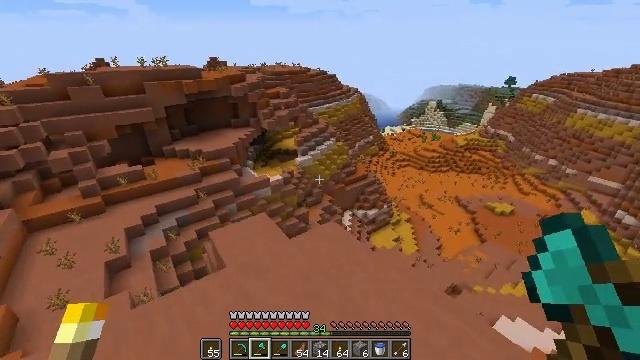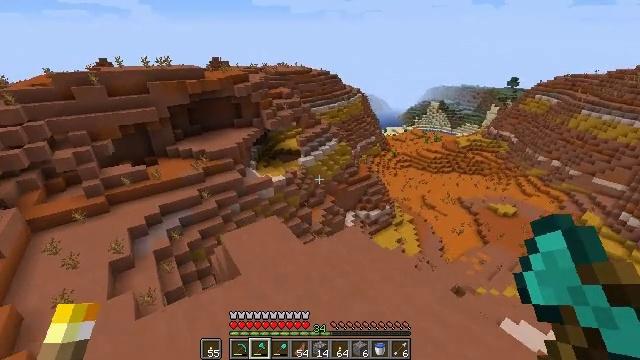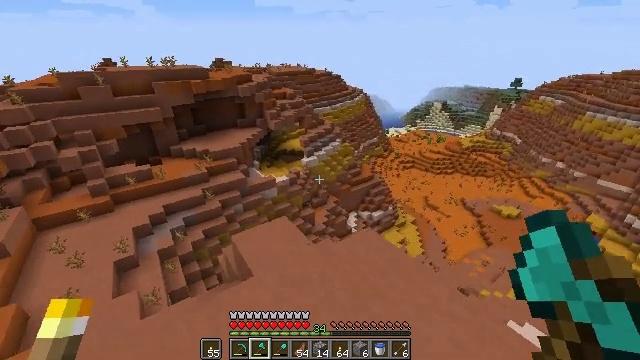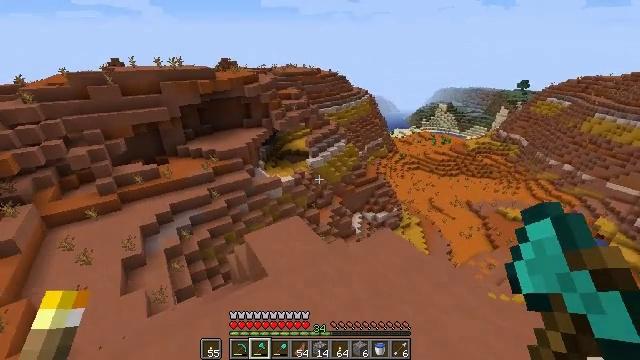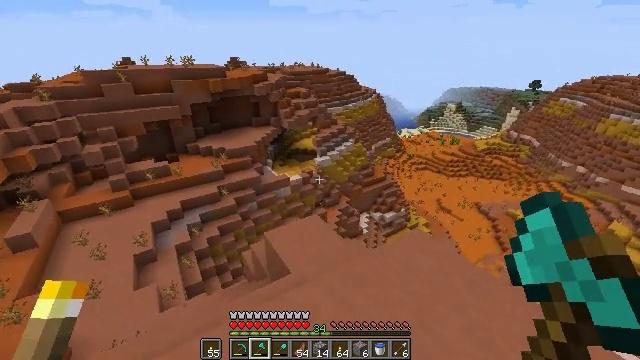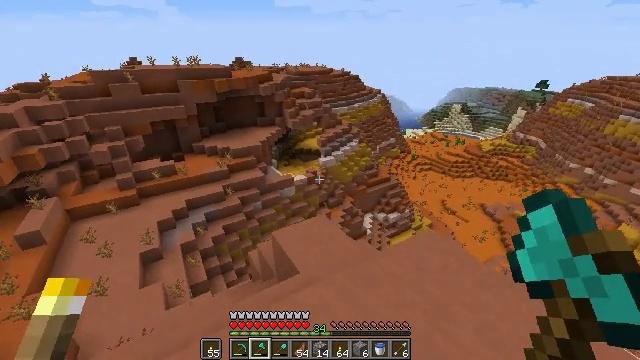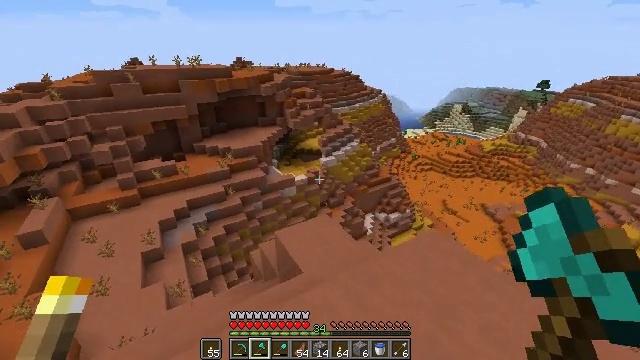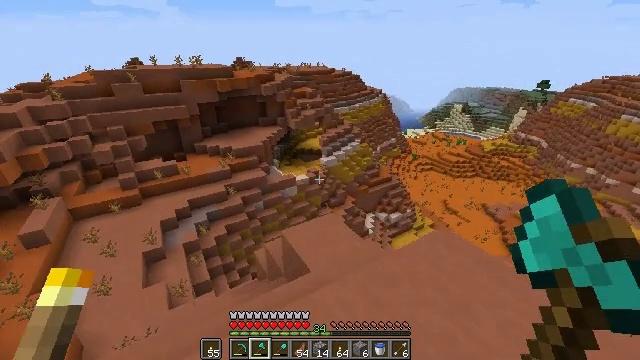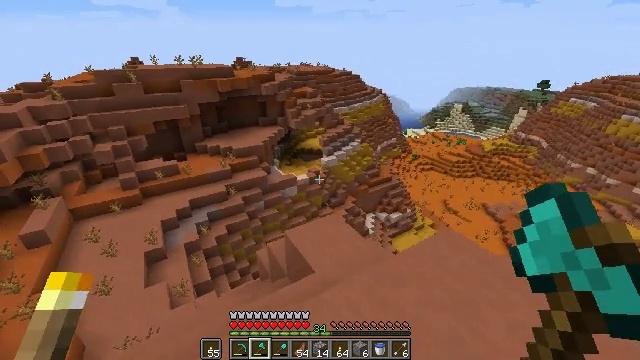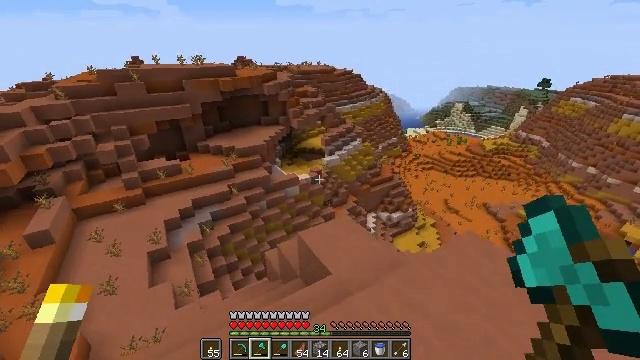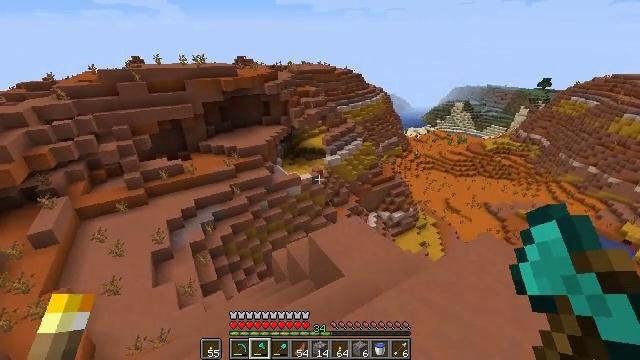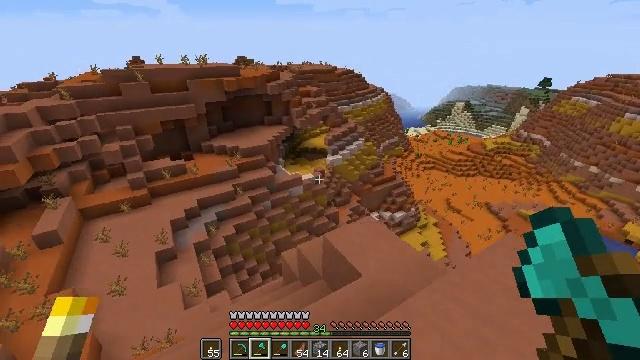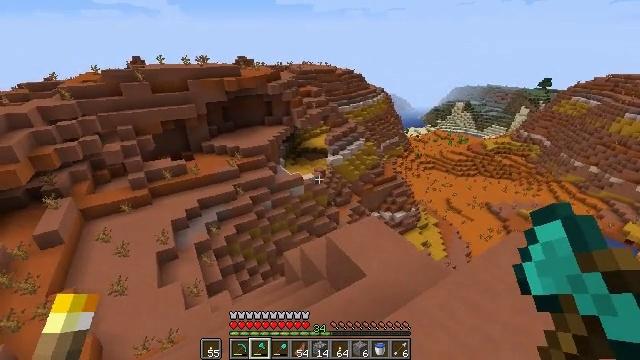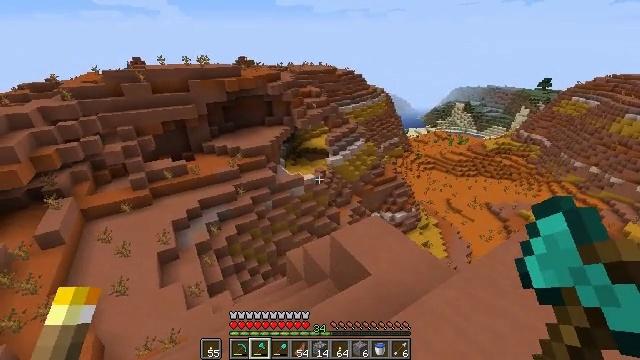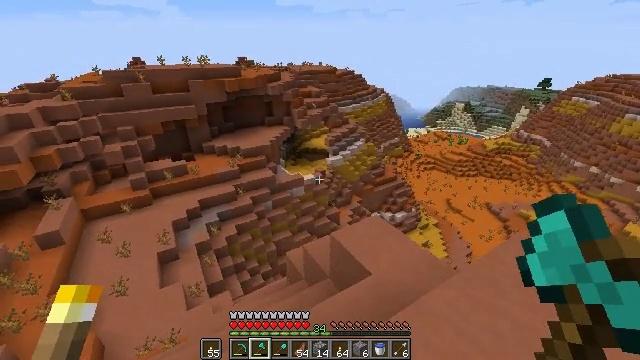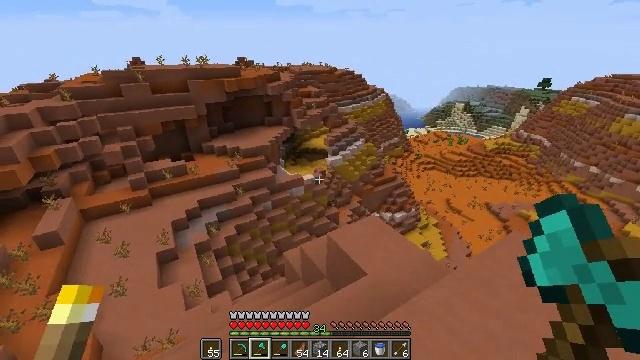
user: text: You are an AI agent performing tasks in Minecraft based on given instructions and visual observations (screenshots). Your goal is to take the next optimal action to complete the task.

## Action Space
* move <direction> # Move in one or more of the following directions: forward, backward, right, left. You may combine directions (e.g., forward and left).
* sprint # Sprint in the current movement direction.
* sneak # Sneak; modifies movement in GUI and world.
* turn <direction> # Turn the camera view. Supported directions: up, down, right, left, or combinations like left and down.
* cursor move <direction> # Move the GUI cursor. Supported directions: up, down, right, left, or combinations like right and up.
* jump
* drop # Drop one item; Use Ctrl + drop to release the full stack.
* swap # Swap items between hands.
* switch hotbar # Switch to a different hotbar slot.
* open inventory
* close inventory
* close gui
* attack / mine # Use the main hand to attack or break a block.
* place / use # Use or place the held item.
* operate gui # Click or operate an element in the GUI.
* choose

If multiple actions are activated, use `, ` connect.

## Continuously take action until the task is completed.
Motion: motion action
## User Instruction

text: Mine cactus from the desert.
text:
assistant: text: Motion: move left
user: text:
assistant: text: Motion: move left
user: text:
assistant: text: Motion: move left
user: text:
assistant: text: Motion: turn left
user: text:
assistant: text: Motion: no_op
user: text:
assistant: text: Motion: no_op
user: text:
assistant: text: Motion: move left
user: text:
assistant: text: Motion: move left
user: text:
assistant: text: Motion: move left
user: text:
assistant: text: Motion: move left
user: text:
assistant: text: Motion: no_op
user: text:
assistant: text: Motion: no_op
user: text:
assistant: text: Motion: no_op
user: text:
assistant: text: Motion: move right
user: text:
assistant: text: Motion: move right
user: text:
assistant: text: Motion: move right
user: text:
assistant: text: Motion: move right
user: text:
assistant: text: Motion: move right
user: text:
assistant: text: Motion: move right, turn right
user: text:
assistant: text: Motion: move right, turn right and up
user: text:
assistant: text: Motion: move left, turn right
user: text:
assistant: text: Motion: move left
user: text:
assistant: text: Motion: move left
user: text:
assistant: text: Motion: move right
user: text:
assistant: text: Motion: move forward and move right
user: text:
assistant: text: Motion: move forward and move right
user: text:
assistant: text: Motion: move forward
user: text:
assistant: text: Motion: move forward
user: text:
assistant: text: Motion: move forward
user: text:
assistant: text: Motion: no_op